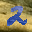
Label: 2